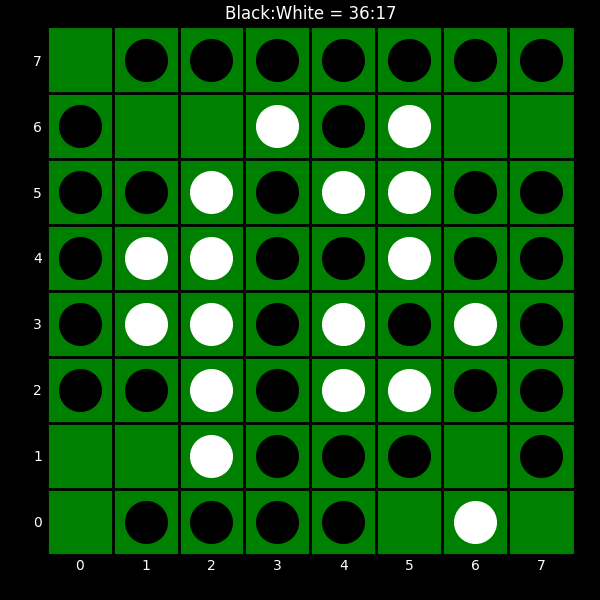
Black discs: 36
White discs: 17